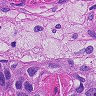
Metastatic tissue present: yes